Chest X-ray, PA view. Patient: 57 years old, sex M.
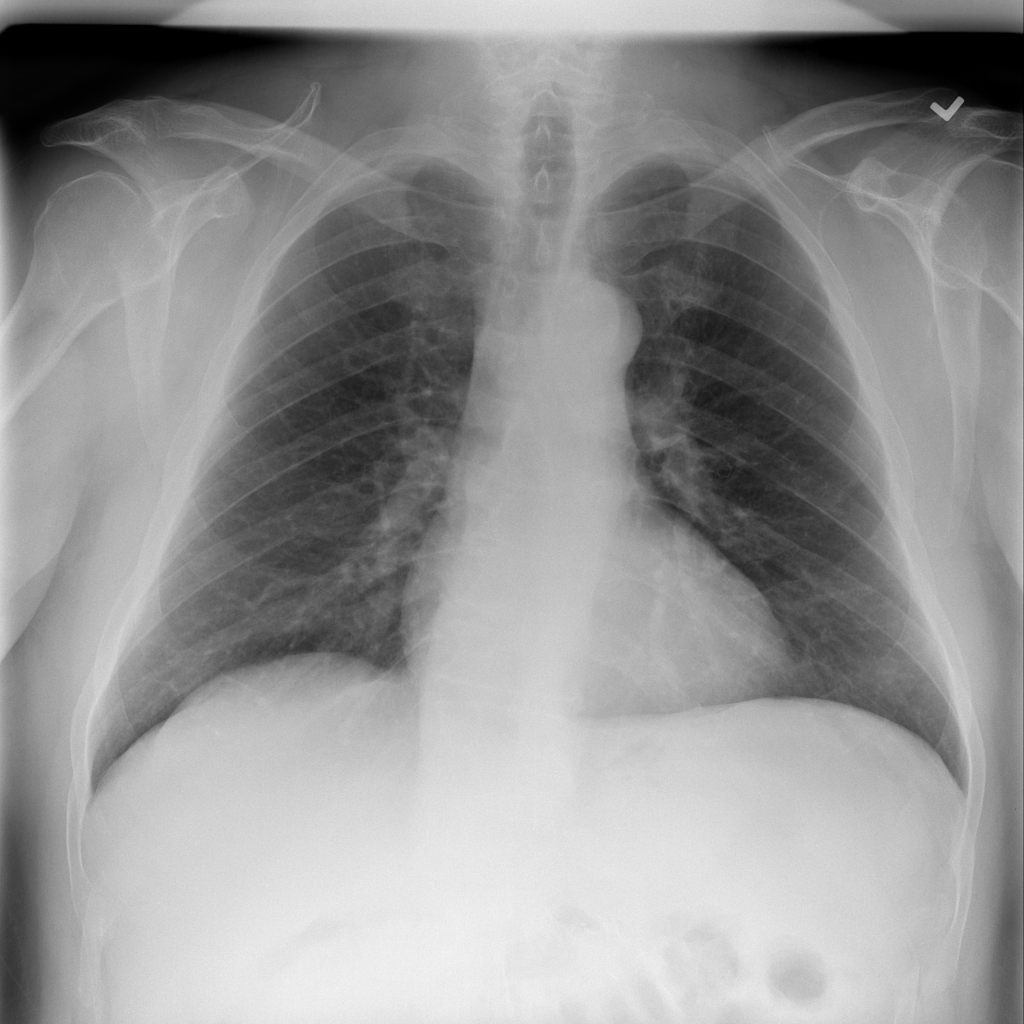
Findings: Infiltration